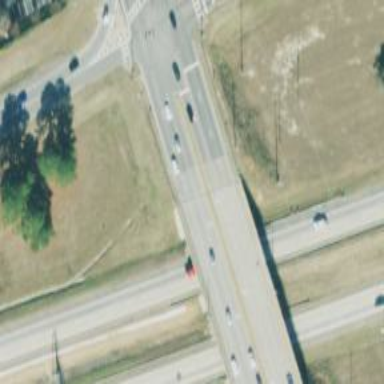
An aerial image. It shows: Secondary road on asphalt bridge.